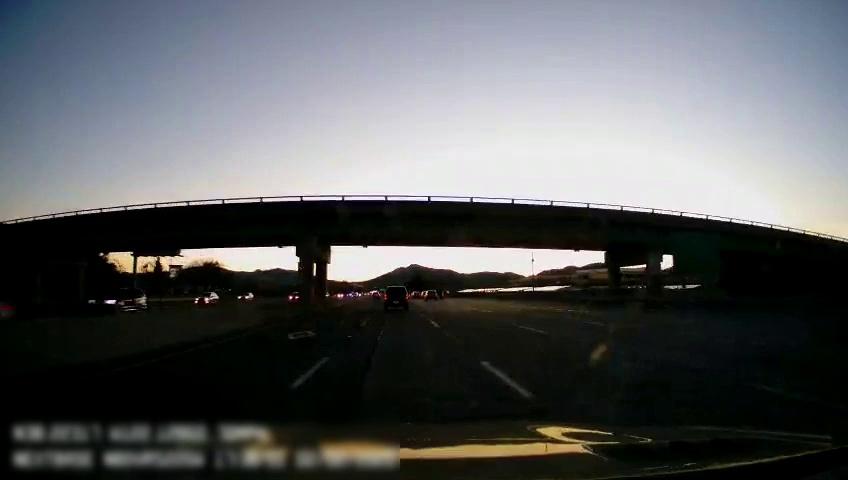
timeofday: Dusk/Dawn/Twilight
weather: Sunny
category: Drivable Space
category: Drivable Space
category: Vehicles | SUV
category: Vehicles | Car
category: Vehicles | Car
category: Vehicles | SUV
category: Vehicles | Car
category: Vehicles | SUV
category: Lanes | Alternate Lane
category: Lanes | Current Lane
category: Lanes | Current Lane
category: Lanes | Alternate Lane
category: Lanes | Alternate Lane